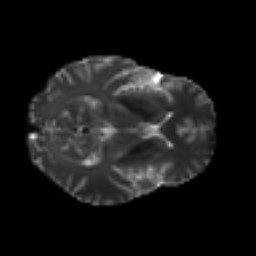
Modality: T2w
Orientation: axial
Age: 44
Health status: ill
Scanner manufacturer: philips
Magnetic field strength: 3 T
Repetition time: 9 s
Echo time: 0.127 s